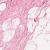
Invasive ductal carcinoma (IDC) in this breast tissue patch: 0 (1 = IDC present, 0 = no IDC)